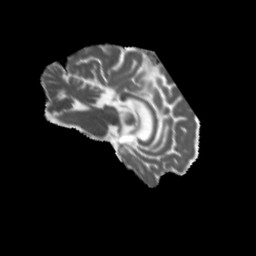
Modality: MD
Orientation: sagittal
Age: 53
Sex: male
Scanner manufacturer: siemens
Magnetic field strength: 3 T
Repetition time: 5.47 s
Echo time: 0.0854 s